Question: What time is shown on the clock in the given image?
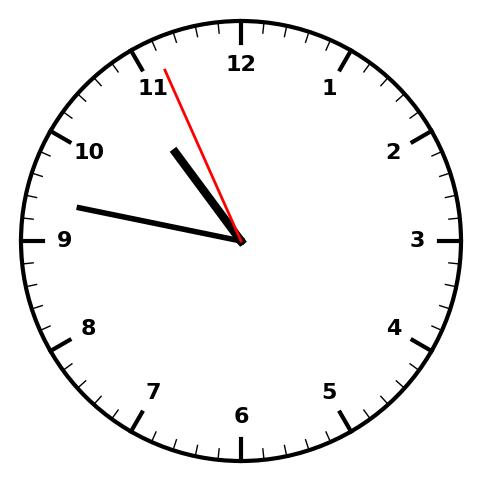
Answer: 10:46:56